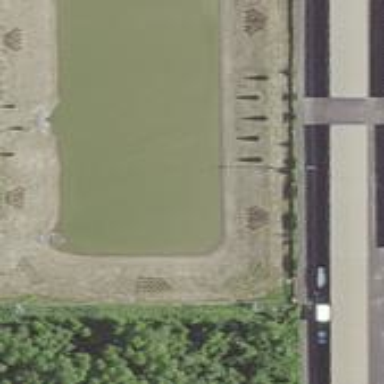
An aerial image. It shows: Retention pond with water.